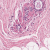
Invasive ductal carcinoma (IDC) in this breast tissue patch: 0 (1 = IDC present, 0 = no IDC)